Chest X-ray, PA view. Patient: 52 years old, sex F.
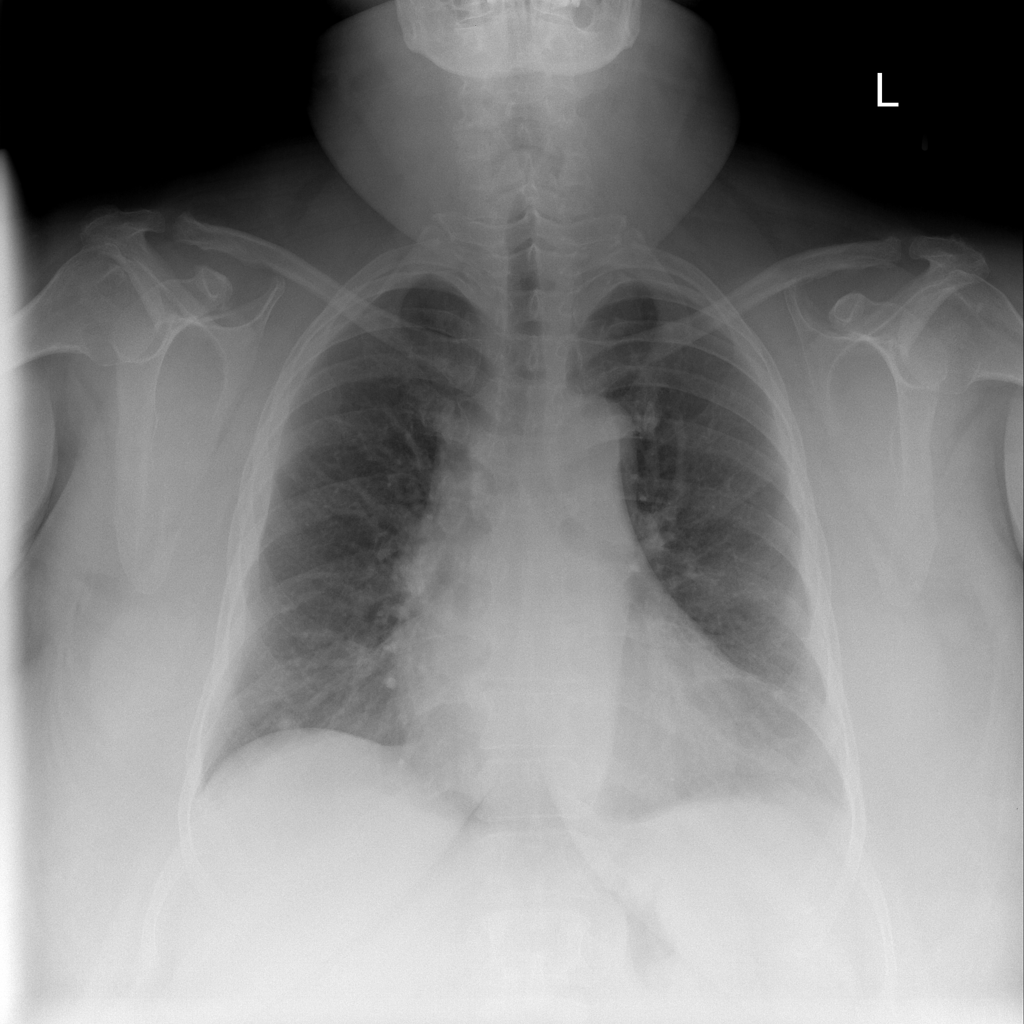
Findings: No Finding